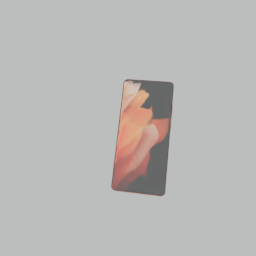
Label: electronics